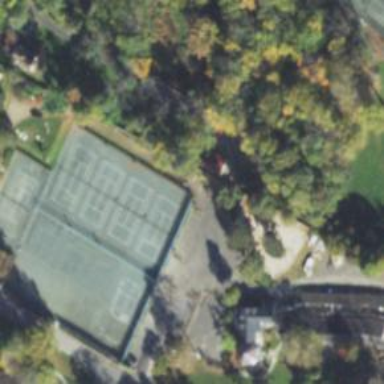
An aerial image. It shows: Tennis court on pitch designated for leisure land.